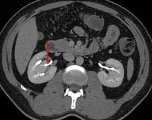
In pyelographic phase image (d) exhibited the small renal pelvis (red arrow) from the pseudo-mass merging into the right renal pelvis.
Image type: radiology (ct)